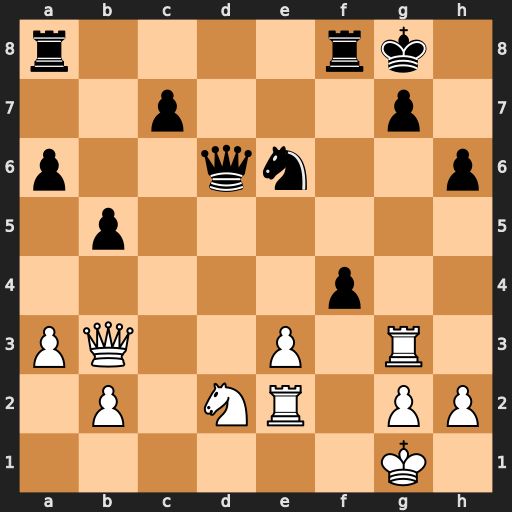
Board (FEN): r4rk1/2p3p1/p2qn2p/1p6/5p2/PQ2P1R1/1P1NR1PP/6K1
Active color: w
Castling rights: -
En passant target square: -
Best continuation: exf4 Rae8 Rge3